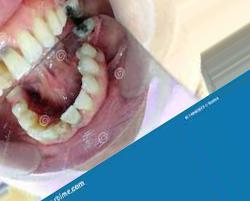
Condition: Tooth Discoloration